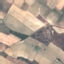
Land use / land cover: PermanentCrop